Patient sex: M
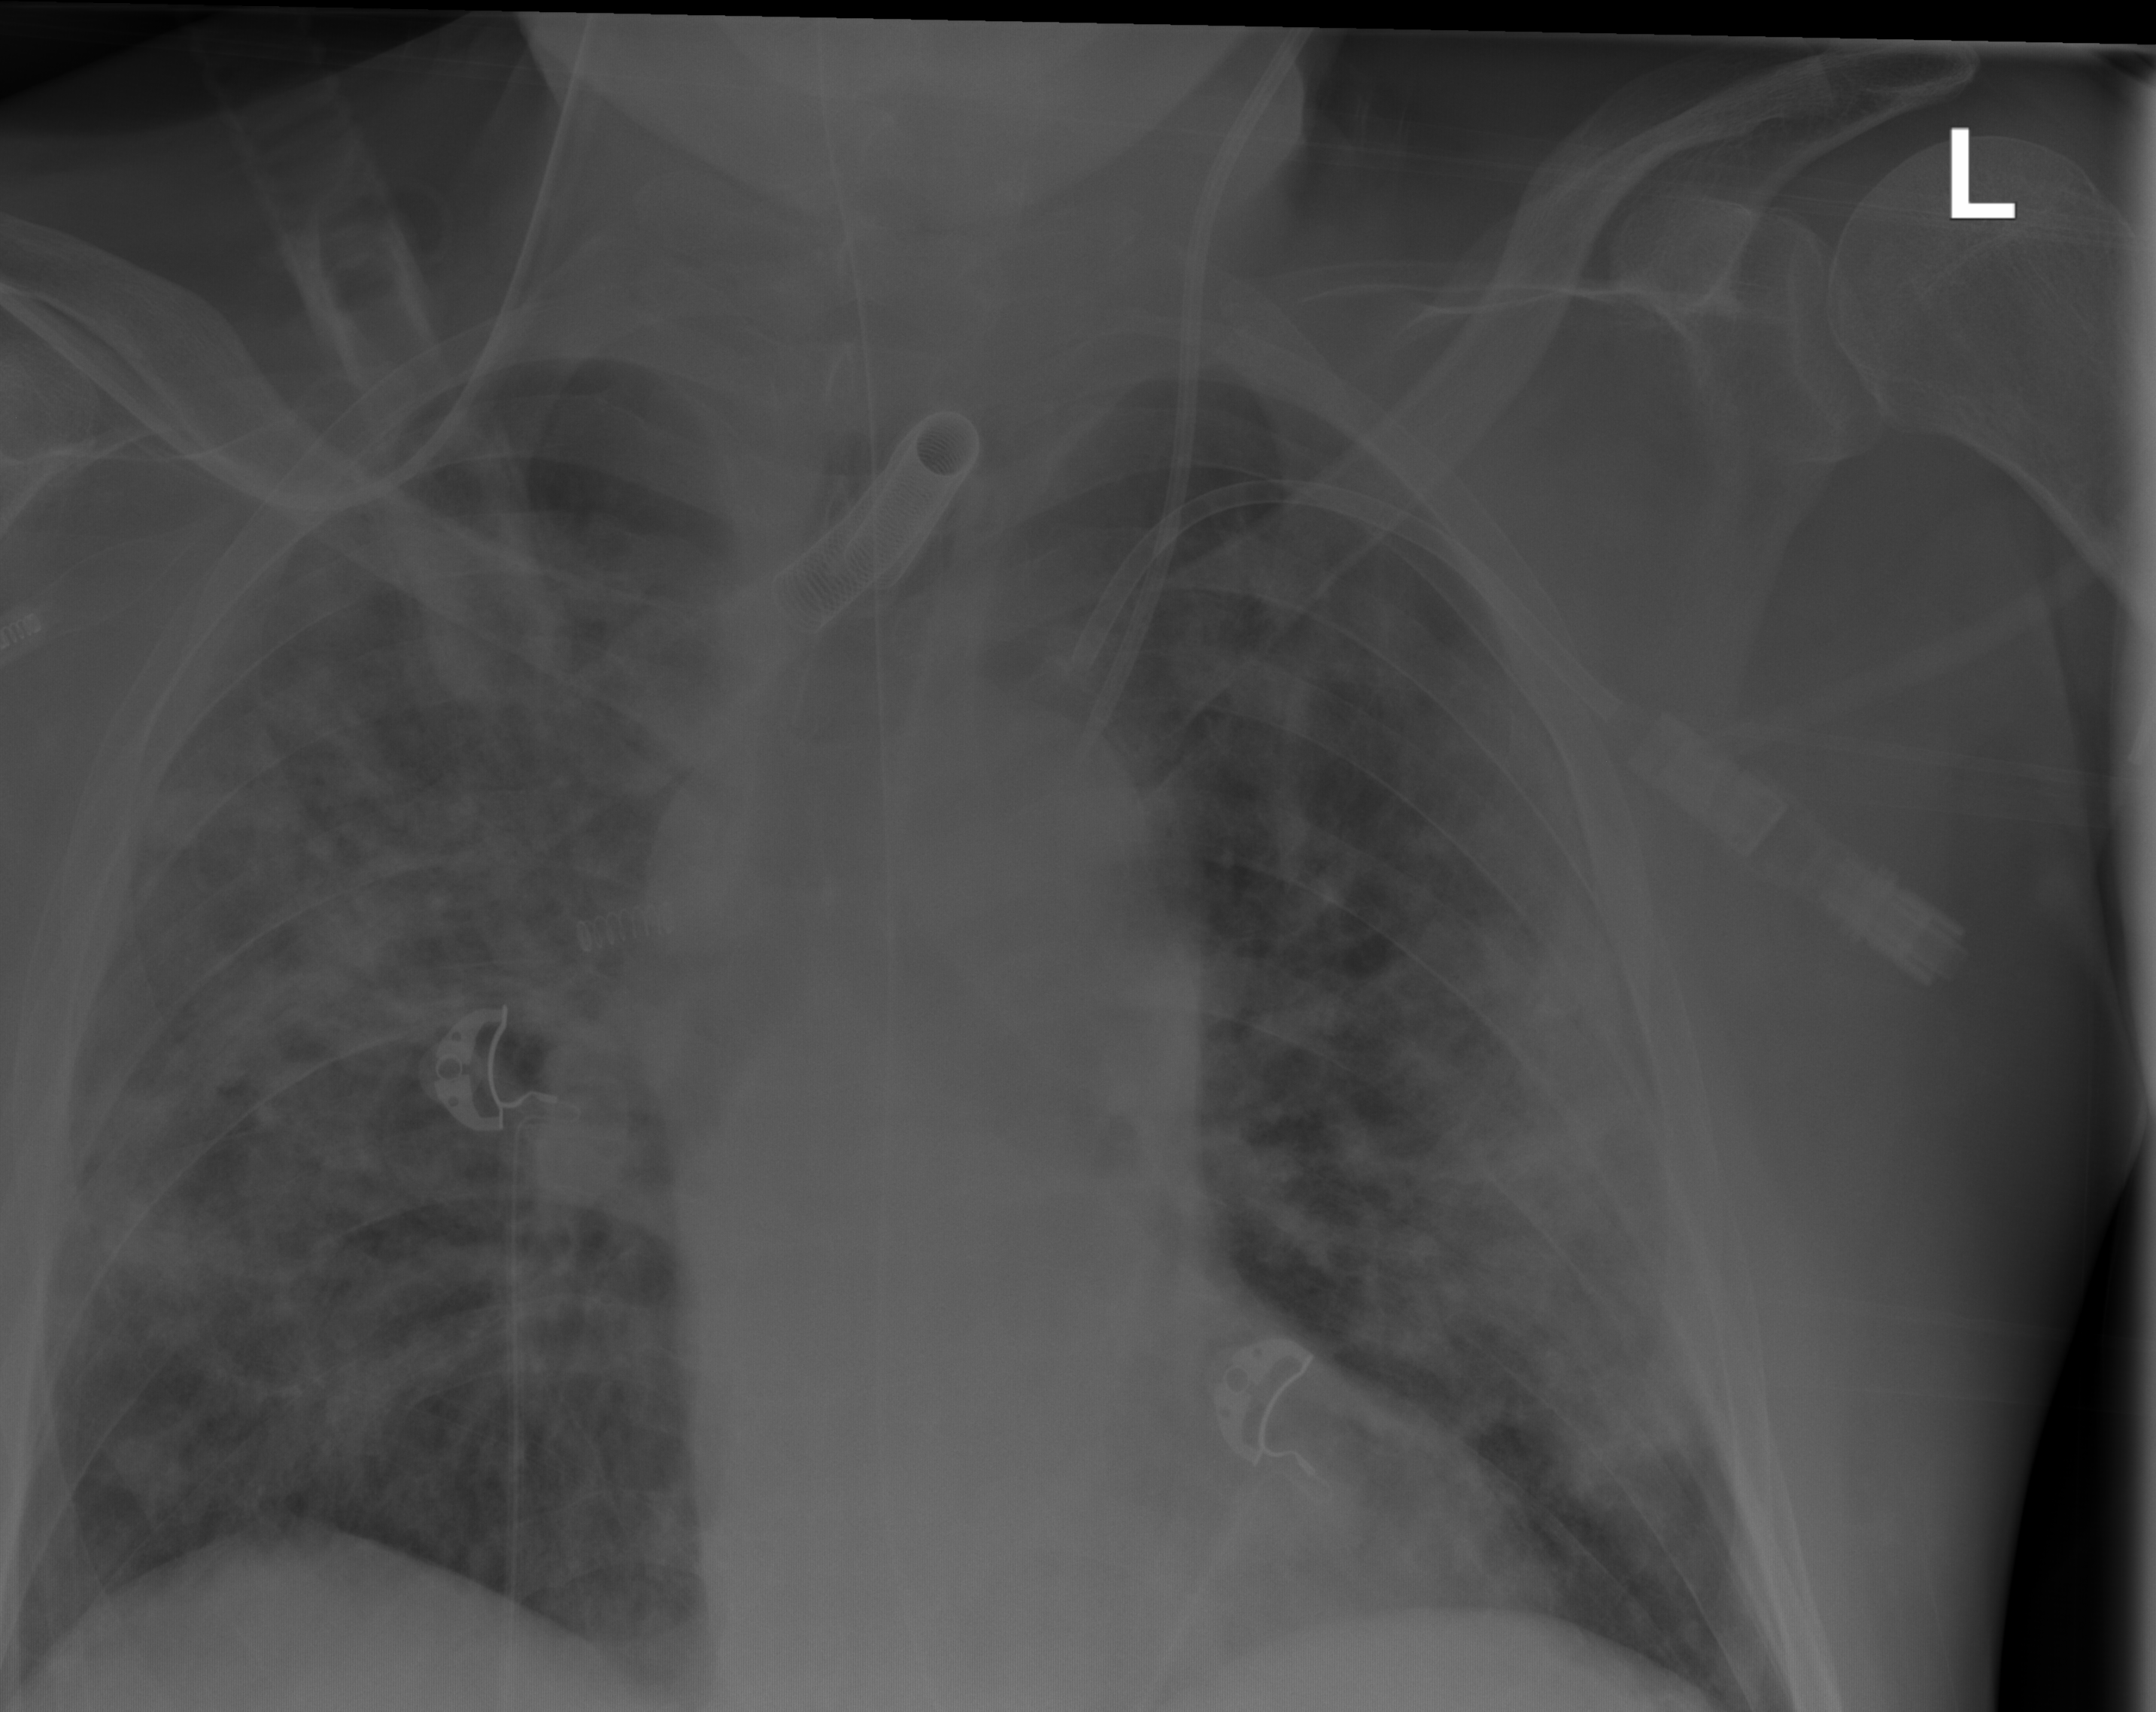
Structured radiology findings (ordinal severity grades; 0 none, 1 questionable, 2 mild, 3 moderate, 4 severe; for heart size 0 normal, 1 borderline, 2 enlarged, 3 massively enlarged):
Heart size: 0
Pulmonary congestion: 0
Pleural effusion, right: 0
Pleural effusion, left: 0
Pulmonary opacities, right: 3
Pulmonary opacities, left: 3
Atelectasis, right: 3
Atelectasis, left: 3